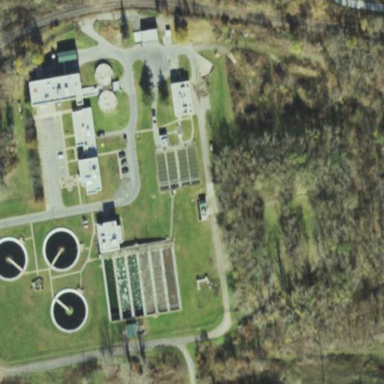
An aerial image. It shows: Wastewater plant.